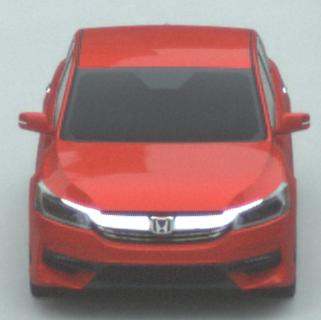
Make: Honda
Model: Accord Hybrid
Detailed model: 9. Generation
Model produced from: 2015
Model produced until: 2019
Doors: 4
Color: red
Road condition: dry road
Daytime: midday
Contrast: low contrast